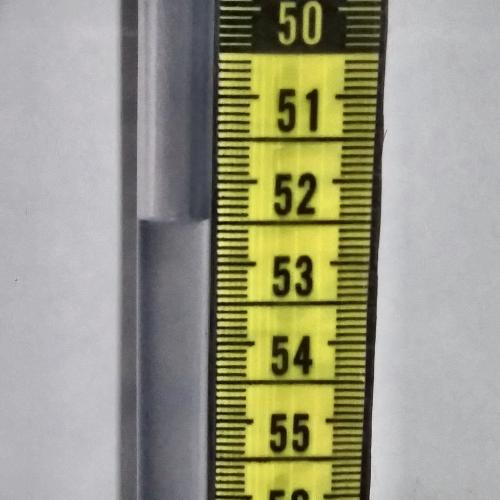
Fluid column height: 52.5 cm